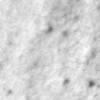
Label: no_change